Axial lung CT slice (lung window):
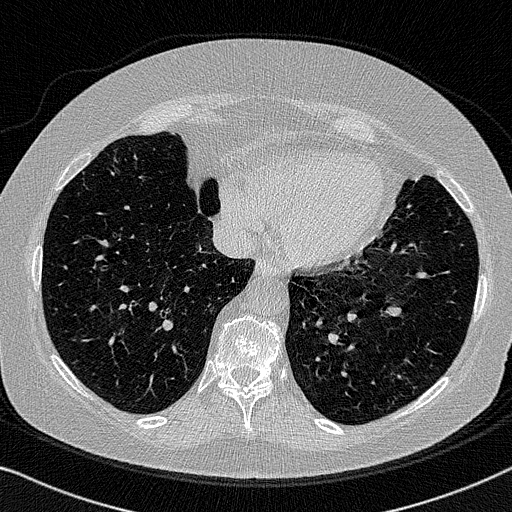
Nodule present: no